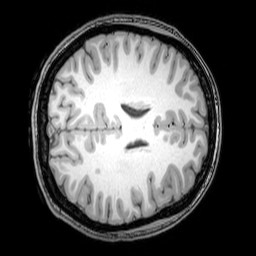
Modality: T1w
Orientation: axial
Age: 25
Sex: female
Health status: healthy
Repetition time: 0.081 s
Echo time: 0.037 s